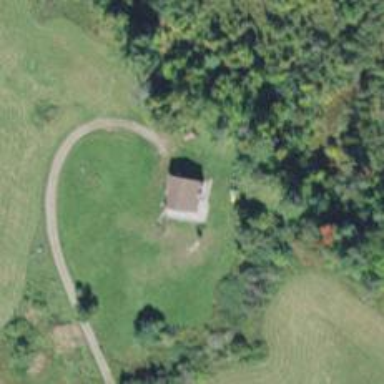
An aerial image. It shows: Simple and straightforward house.